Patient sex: M
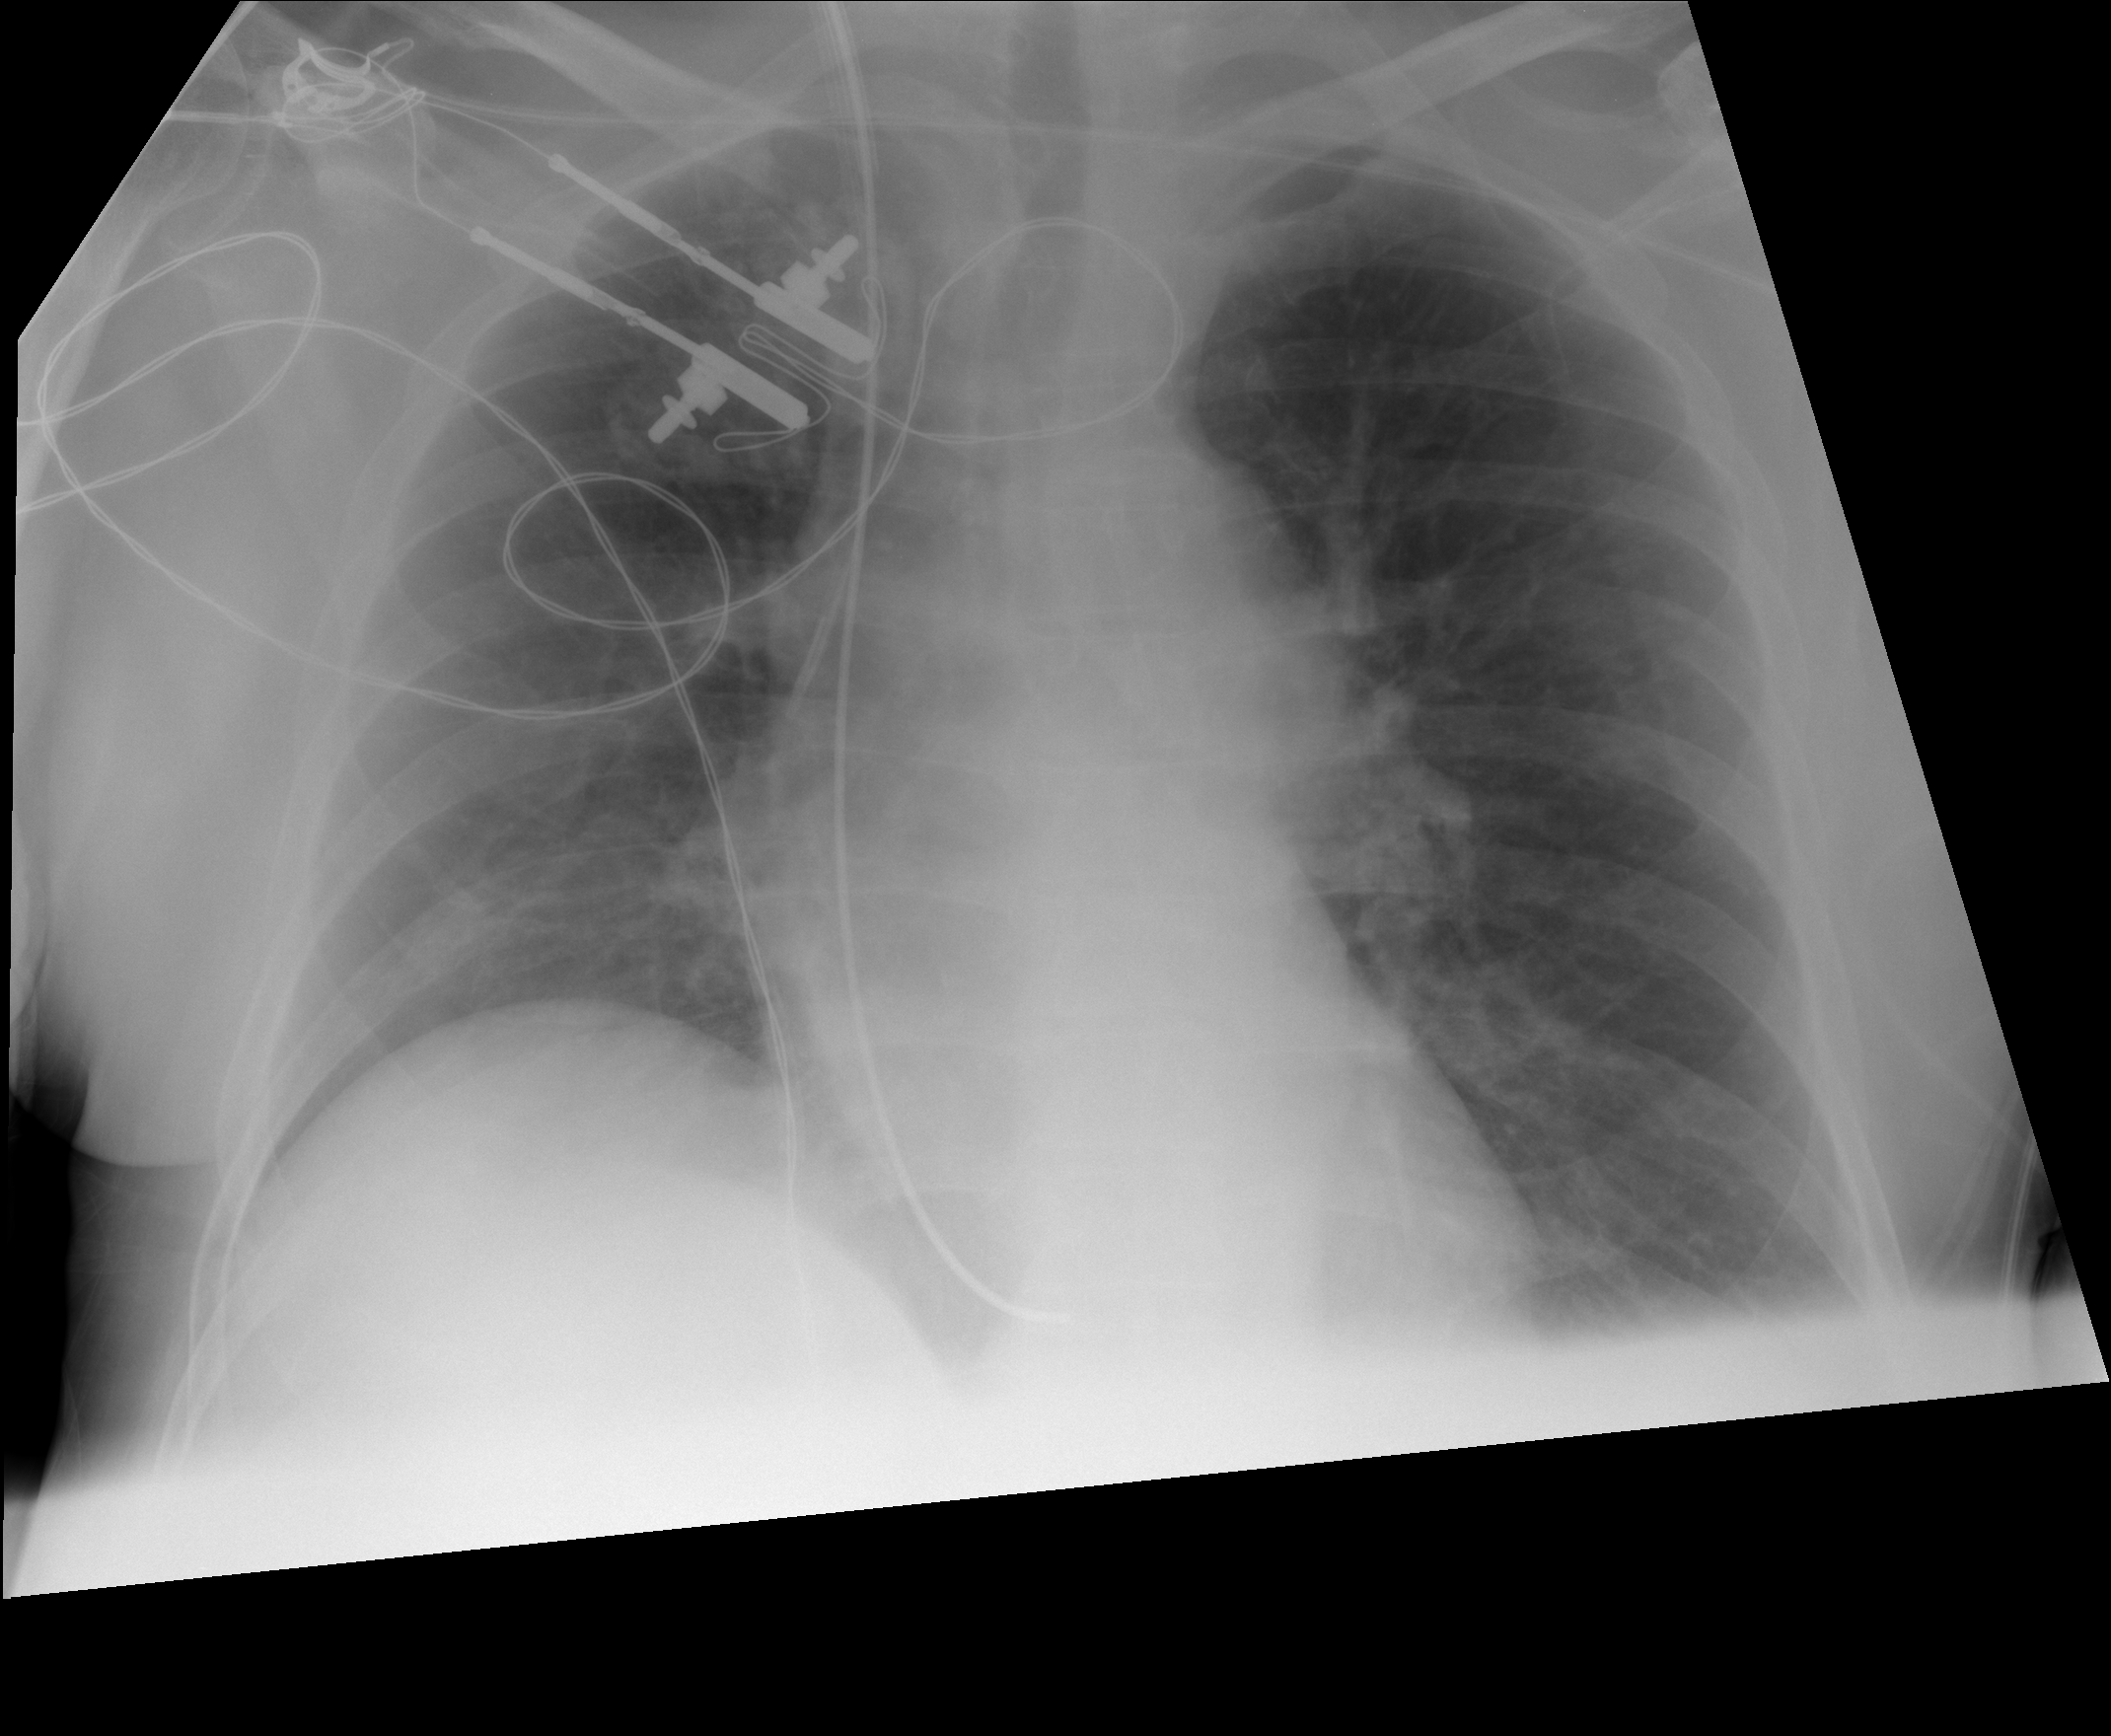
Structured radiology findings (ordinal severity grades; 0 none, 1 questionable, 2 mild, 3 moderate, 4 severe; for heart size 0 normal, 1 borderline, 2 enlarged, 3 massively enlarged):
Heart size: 2
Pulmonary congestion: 2
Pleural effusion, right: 0
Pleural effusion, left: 1
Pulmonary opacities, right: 0
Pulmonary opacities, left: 0
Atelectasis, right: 2
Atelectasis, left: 0